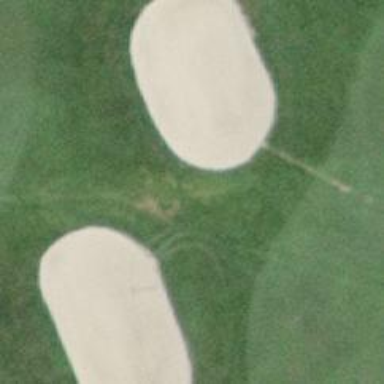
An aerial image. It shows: Golf bunker filled with sandy terrain.